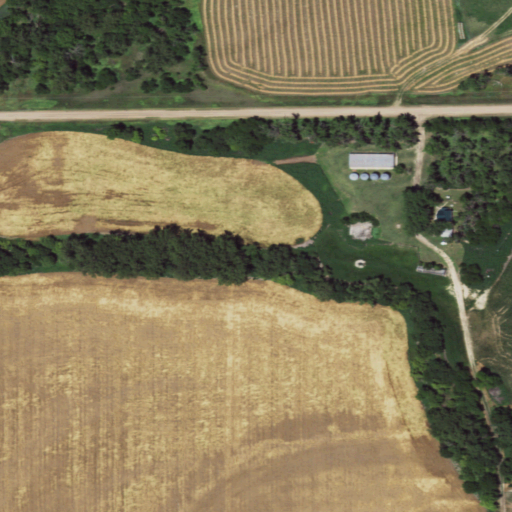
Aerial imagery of valley in Kansas named Lambs Draw containing cultivated crops, grassland, woody wetlands, open development, low intensity development, deciduous forest, and medium intensity development